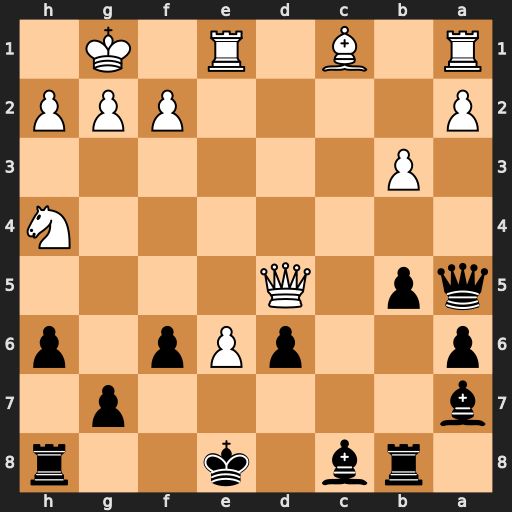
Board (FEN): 1rb1k2r/b5p1/p2pPp1p/qp1Q4/7N/1P6/P4PPP/R1B1R1K1
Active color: b
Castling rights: k
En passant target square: -
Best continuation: Qxe1#